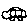
Label: car